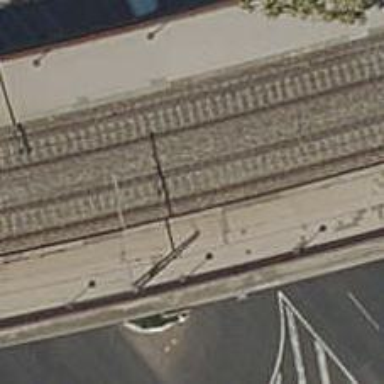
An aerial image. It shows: Bridge with electrified railway tracks featuring contact line.